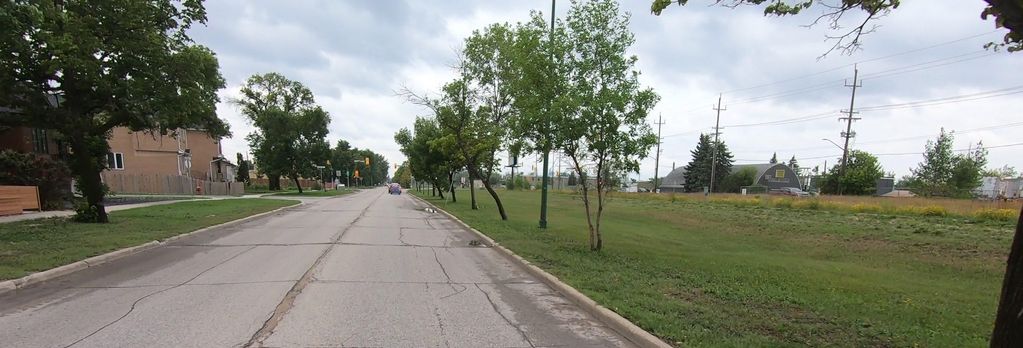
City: winnipeg